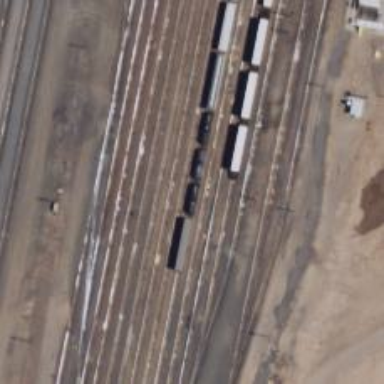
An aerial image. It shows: Railway yard in service.